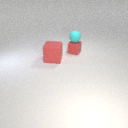
small cyan rubber sphere above small red rubber cube